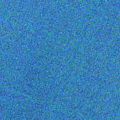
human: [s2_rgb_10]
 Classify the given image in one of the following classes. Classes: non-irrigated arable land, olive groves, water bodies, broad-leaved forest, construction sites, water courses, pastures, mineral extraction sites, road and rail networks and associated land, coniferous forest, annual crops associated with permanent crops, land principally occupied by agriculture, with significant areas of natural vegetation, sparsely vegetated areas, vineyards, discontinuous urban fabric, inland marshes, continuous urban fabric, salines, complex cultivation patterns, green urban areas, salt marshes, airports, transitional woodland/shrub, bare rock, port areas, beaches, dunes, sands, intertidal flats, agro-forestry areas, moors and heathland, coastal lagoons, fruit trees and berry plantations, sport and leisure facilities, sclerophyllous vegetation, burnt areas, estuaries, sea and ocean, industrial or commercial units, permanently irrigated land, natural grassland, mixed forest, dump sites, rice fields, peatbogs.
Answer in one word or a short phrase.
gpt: sea and ocean